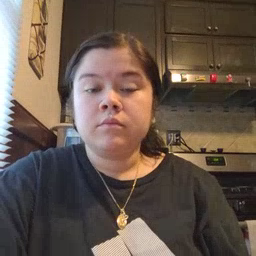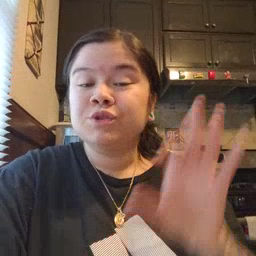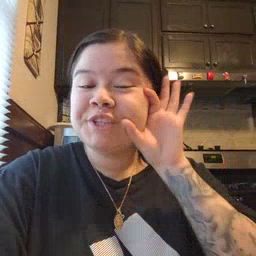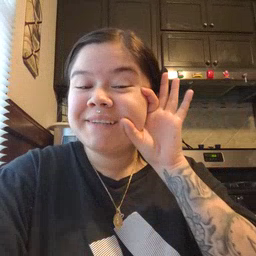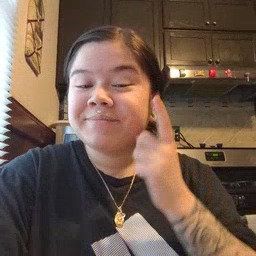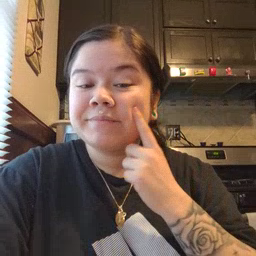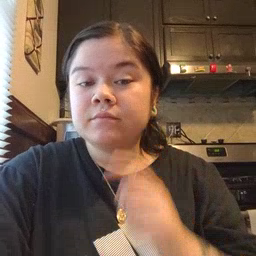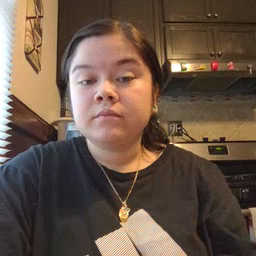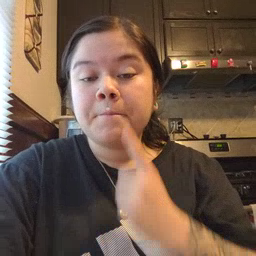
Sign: cheek